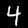
Digit: 4